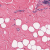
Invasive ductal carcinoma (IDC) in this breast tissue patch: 0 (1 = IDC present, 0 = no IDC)